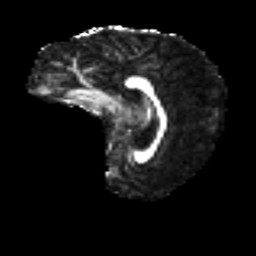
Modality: FA
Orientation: sagittal
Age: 52
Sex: female
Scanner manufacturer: ge
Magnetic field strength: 3 T
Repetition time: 7.8 s
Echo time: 0.0606 s